Interaction volume radius: 5 \u00c5
Interaction volume height: 25 \u00c5
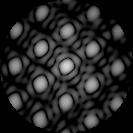
Disorder parameter: 0.1056